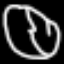
Label: clock